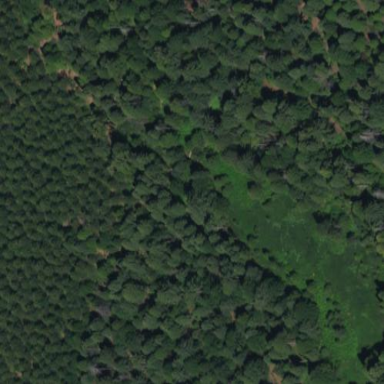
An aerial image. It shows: Wet meadow with woodland vegetation.